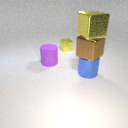
large purple rubber cylinder to the left of large blue metal cylinder